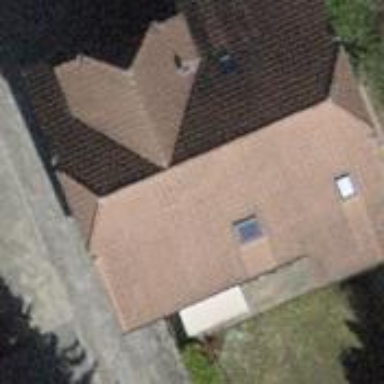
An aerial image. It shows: Building with tiled roof.